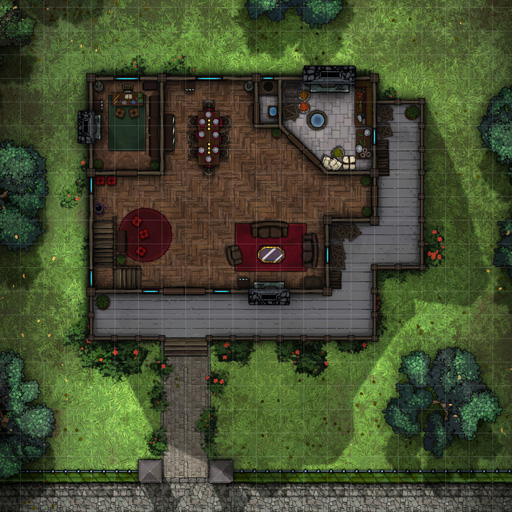
A D&D Grid Map manor house interior noble (Noble House Map)